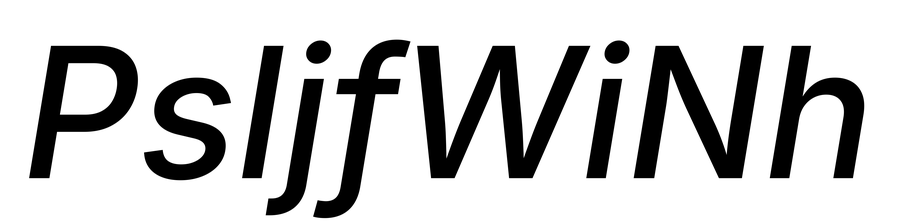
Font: Inter-Italic_Medium_Italic